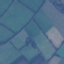
Land use / land cover class: Pasture